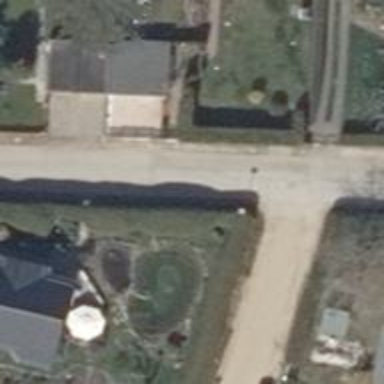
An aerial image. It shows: Driveway.